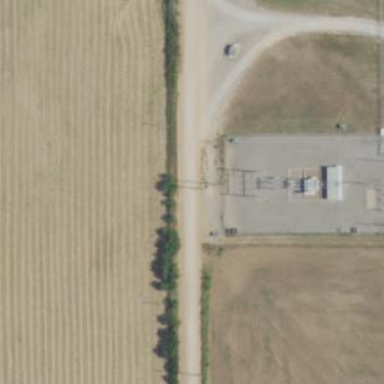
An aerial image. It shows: Power substation.